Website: lowes
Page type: review-order
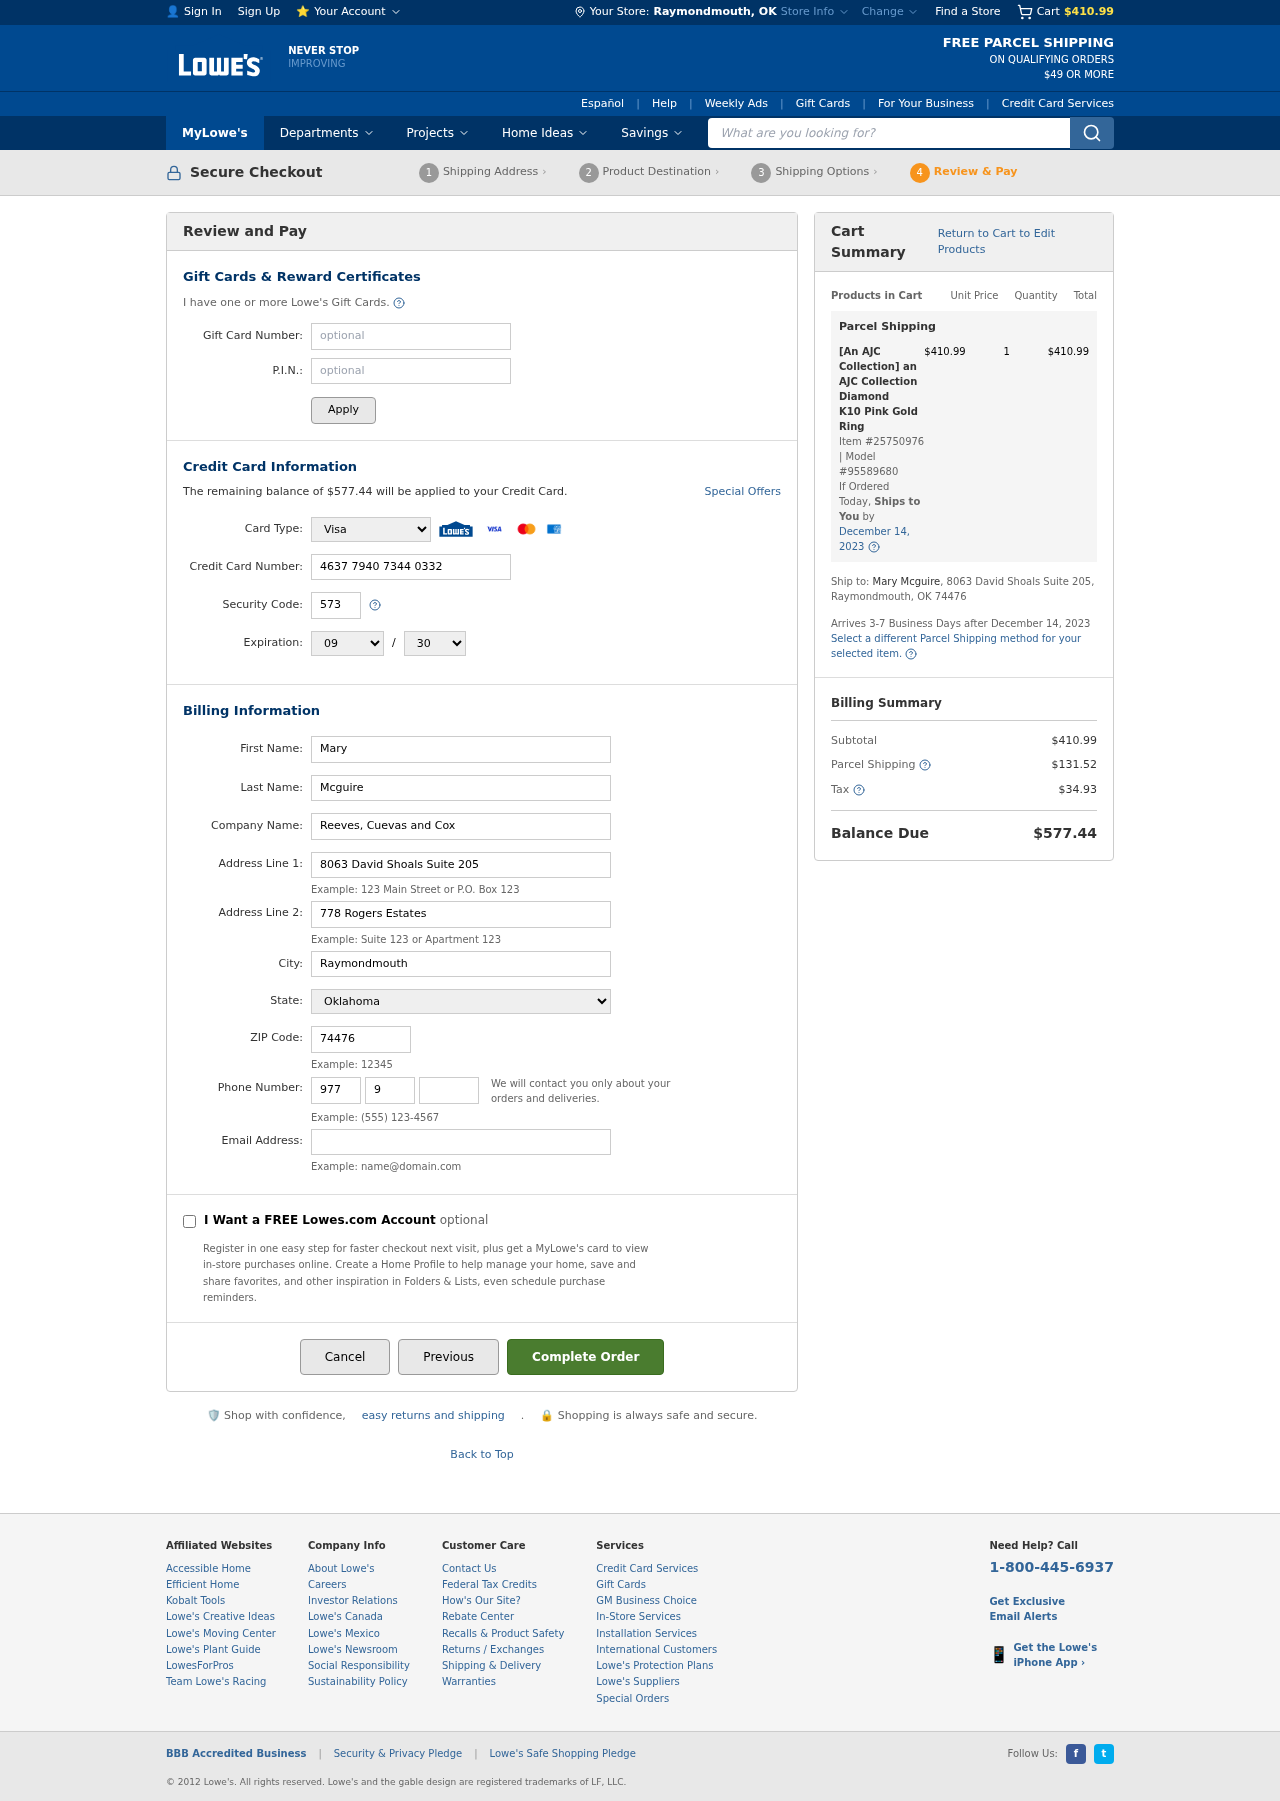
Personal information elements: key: PII_CARD_CVV
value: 573
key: PII_CARD_EXPIRY_MONTH
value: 09
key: PII_CARD_EXPIRY_YEAR
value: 30
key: PII_CARD_NUMBER
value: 4637 7940 7344 0332
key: PII_CARD_TYPE
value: Visa
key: PII_CITY
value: Raymondmouth
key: PII_CITY_STATE
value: Raymondmouth, OK
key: PII_COMPANY
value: Reeves, Cuevas and Cox
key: PII_EMAIL
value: mmcguire@hotmail.com
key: PII_FIRSTNAME
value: Mary
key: PII_LASTNAME
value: Mcguire
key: PII_PHONE_AREA
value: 977
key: PII_PHONE_PREFIX
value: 924
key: PII_PHONE_SUFFIX
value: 1146
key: PII_POSTCODE
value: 74476
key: PII_STATE
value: Oklahoma
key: PII_STREET
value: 8063 David Shoals Suite 205
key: PII_STREET2
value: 8063 David Shoals Suite 205
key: PII_STREET2
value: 778 Rogers Estates
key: PII_FULLNAME2
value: Mary Mcguire
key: PII_CITY_STATE_ZIP2
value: Raymondmouth, OK 74476
Product elements: key: PRODUCT1_NAME
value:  [An AJC Collection] an AJC Collection Diamond K10 Pink Gold Ring
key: PRODUCT1_PRICE
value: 410.99
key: PRODUCT1_QUANTITY
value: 1
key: PRODUCT1_ITEM_NUMBER
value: Item #25750976
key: PRODUCT1_MODEL_NUMBER
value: Model #95589680
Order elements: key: ORDER_SUBTOTAL
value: $410.99
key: ORDER_BALANCE_DUE
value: $577.44
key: ORDER_SHIPPING_DATE
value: December 14, 2023
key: ORDER_ITEM_TOTAL
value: $410.99
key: ORDER_SHIPPING_DATE2
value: December 14, 2023
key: ORDER_SHIPPING_COST
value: $131.52
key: ORDER_TAX
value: $34.93
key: ORDER_TOTAL
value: $577.44
Search elements: key: HEADER_SEARCH
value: What are you looking for?